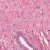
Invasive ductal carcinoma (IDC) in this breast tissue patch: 0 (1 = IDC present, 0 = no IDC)